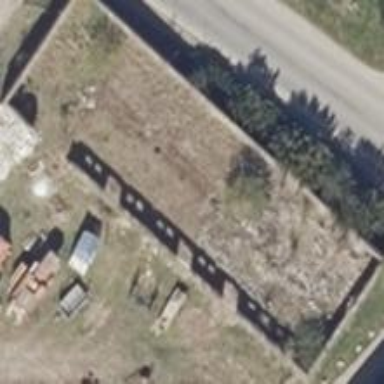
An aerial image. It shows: Ruins of building.